Field crop: maize
Growth stage: 2
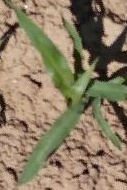
Species: maize